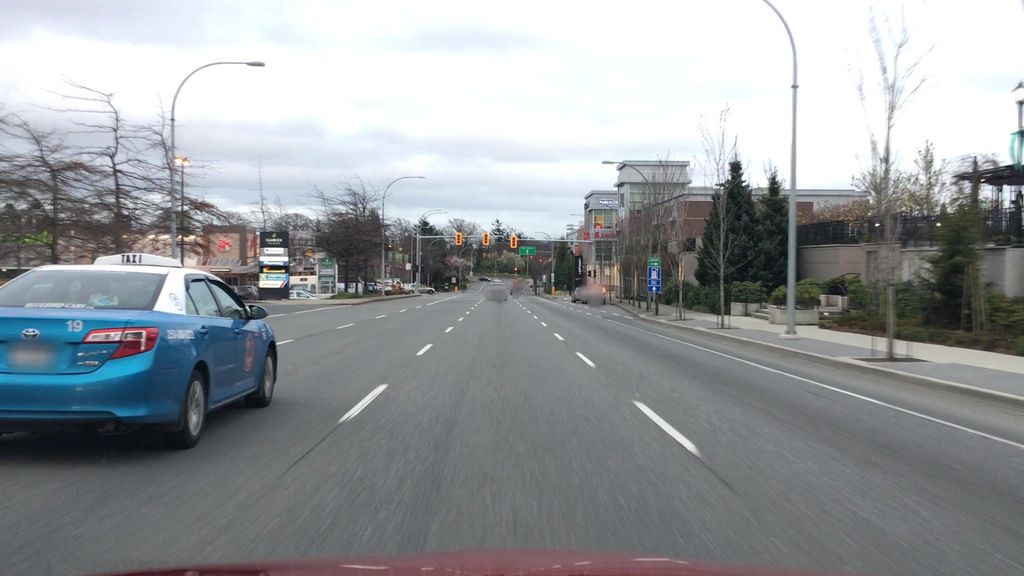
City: victoria